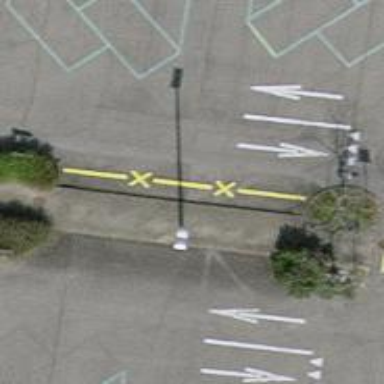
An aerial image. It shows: Pole that supports street lamp.